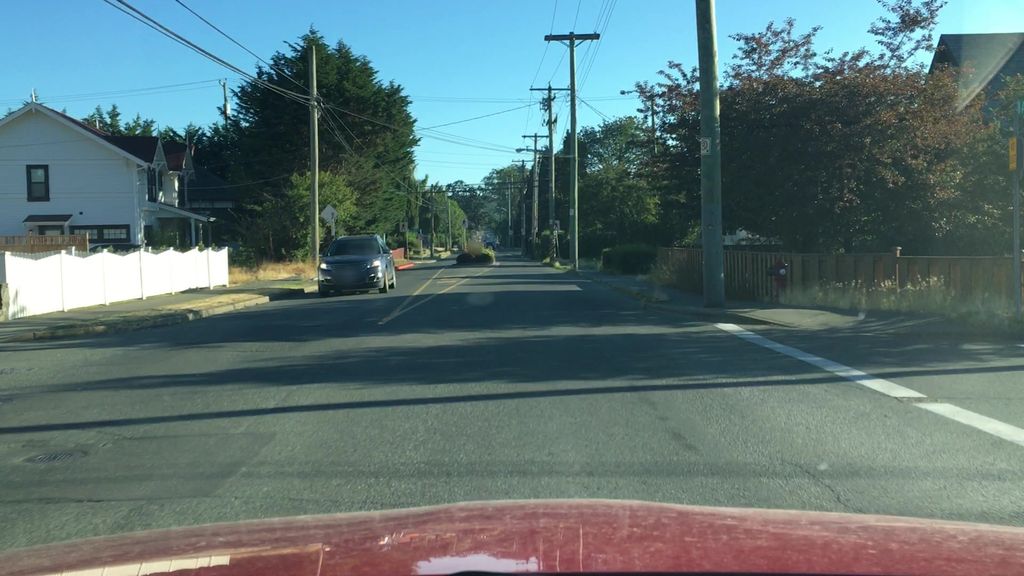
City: victoria